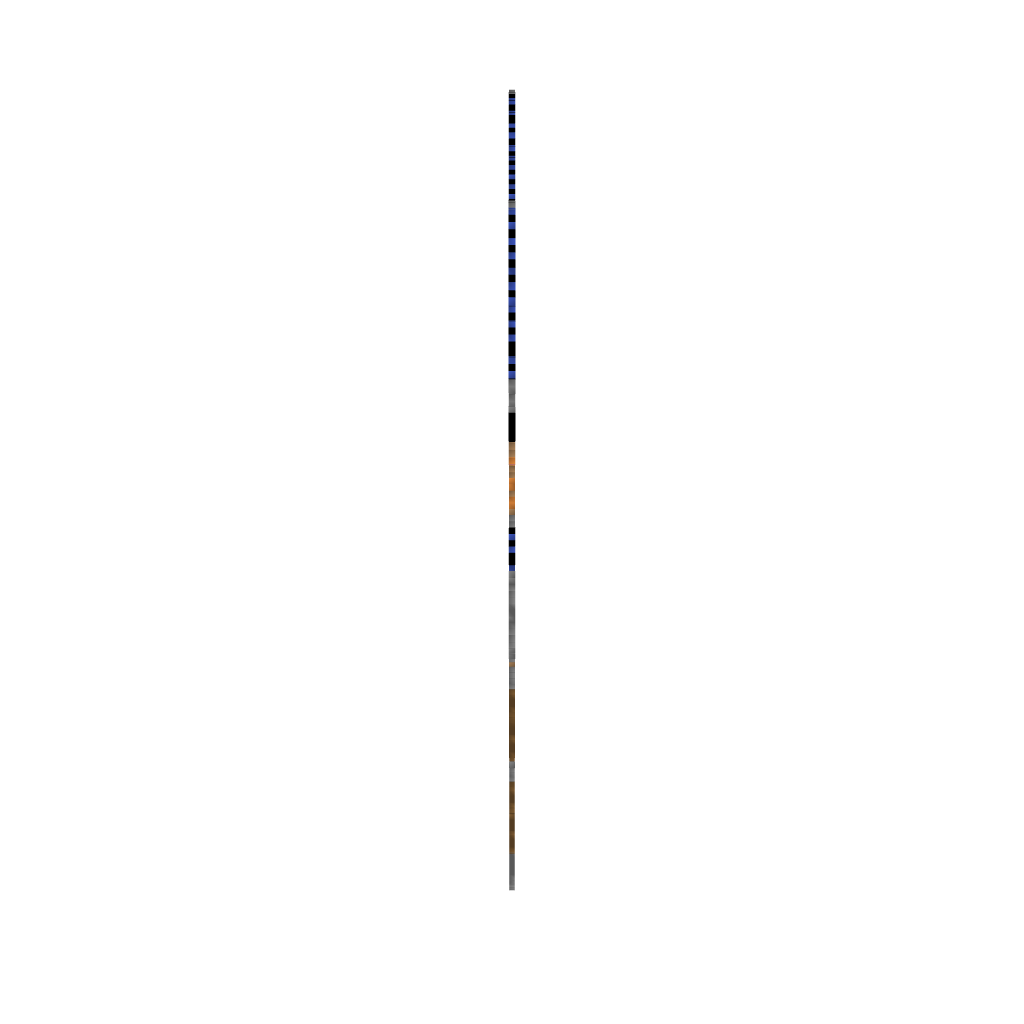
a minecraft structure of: Sonic SAB2 bad low quality